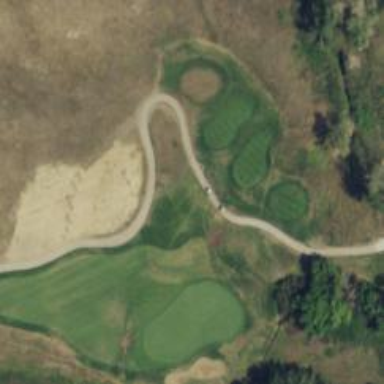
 known as golf cart path. It is intended for easy navigation for golf carts."